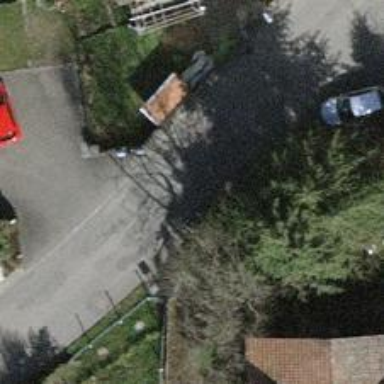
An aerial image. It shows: Residential road with asphalt surface and sidewalk on the left.